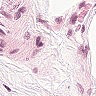
Metastatic tissue present: no